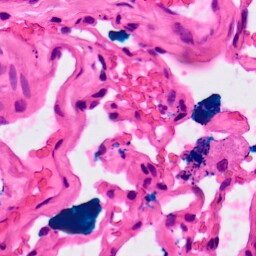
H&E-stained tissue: Lung